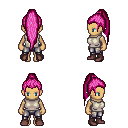
a pixel art fantasy rpg character, female body template, human, tanned skin, white sleeveless shirt, metal pants, pink extra-long topknot hairstyle, maroon shoes, four views (front, back, left, right), 2x2 character sprite sheet, small pixel art, hard edges, no anti-aliasing